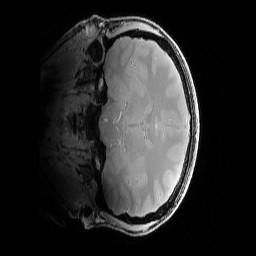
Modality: PDw
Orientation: coronal
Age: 25
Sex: female
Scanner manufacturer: siemens
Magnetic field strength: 6.98 T
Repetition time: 1.44 s
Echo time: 0.00252 s